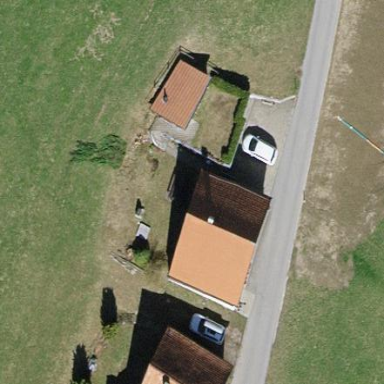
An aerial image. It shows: Garage.